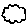
Label: cloud